Question: i have two points:
'''
(283,240,302)
(150,150, 50)
'''
I want to know equation of the two point , and i want to find (x,y,z)
distance R from point(150,150,50)

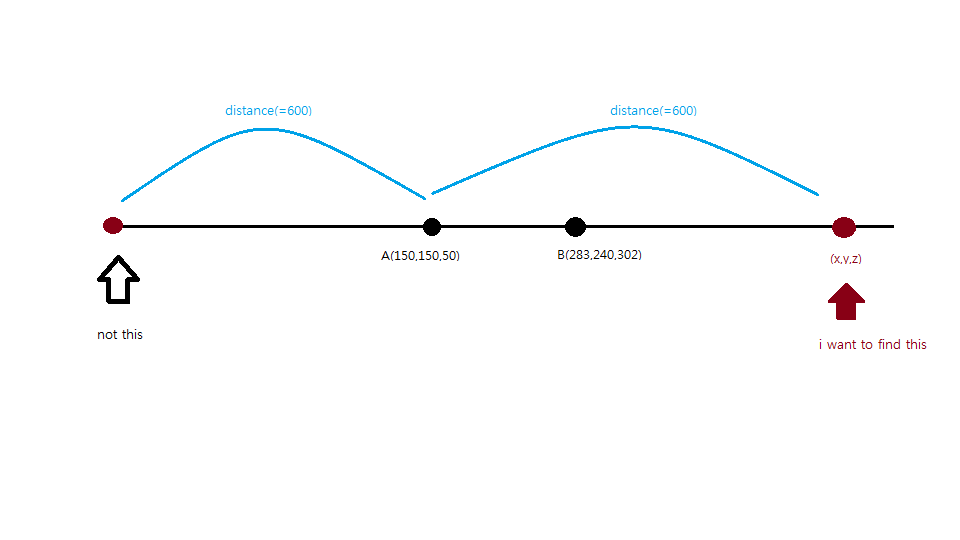
Answer: The easiest way would be using vectors : compute 'AB' vector, and the use proportionality to compute 'AC' vector. Then compute C position from 'AC':
'''
A = (150, 150, 50)
B = (283, 240, 302)
from math import sqrt
AB = [A[i] - B[i] for i in range(3)]
length_AB = sqrt(sum([u*u for u in AB]))
AC = [u*600/length_AB for u in AB]
C = [AC[i]+A[i] for i in range(3)]
'''